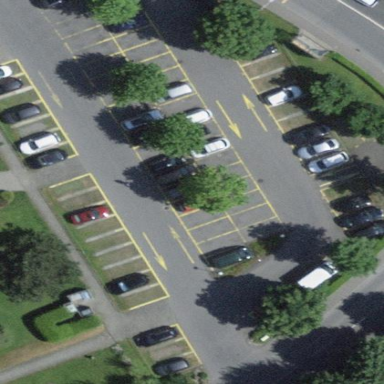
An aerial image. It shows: Parking area with surface.